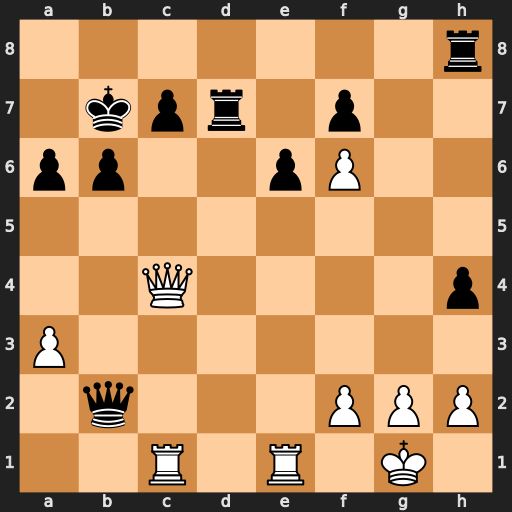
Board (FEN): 7r/1kpr1p2/pp2pP2/8/2Q4p/P7/1q3PPP/2R1R1K1
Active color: w
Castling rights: -
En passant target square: -
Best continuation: Qc6+ Kb8 Qxd7